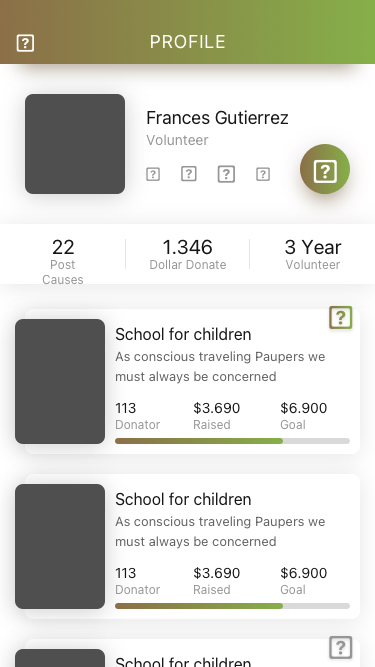
Text in this UI design:

School for children
As conscious traveling Paupers we must always be concerned
113
$3.690
$6.900
Donator
Raised
Goal
School for children
As conscious traveling Paupers we must always be concerned
113
$3.690
$6.900
Donator
Raised
Goal

School for children
22
Post Causes
1.346
Dollar Donate
3 Year
Volunteer
Frances Gutierrez
Volunteer





Profile
